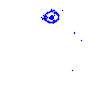
Particle: pion